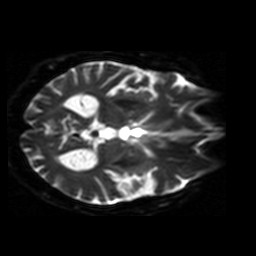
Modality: ADC
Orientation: axial
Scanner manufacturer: siemens
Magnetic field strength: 1.5 T
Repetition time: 8.7 s
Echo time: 0.119 s